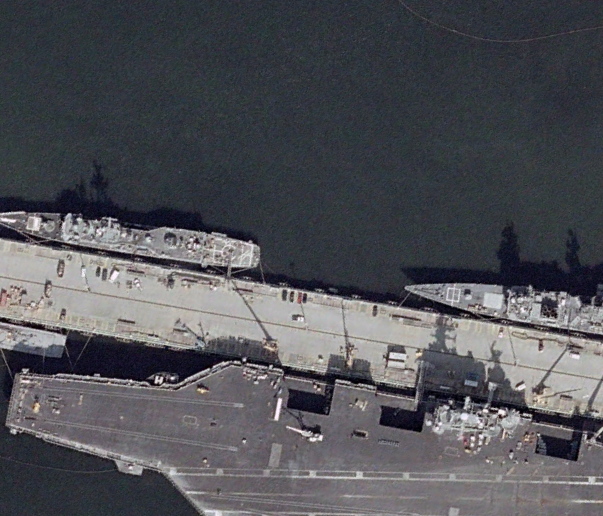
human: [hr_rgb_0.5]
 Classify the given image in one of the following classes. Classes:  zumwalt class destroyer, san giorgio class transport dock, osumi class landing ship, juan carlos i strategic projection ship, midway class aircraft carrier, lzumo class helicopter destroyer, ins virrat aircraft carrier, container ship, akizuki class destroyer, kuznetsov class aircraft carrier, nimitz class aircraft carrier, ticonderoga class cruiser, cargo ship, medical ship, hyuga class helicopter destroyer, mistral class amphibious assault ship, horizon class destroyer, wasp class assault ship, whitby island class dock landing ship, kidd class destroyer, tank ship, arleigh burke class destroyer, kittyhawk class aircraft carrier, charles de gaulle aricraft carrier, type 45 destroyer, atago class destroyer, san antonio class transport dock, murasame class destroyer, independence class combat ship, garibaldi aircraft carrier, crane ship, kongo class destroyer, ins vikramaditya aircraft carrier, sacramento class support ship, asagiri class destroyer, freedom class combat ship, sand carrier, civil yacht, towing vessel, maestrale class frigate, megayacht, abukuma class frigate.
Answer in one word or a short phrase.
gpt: Nimitz class aircraft carrier